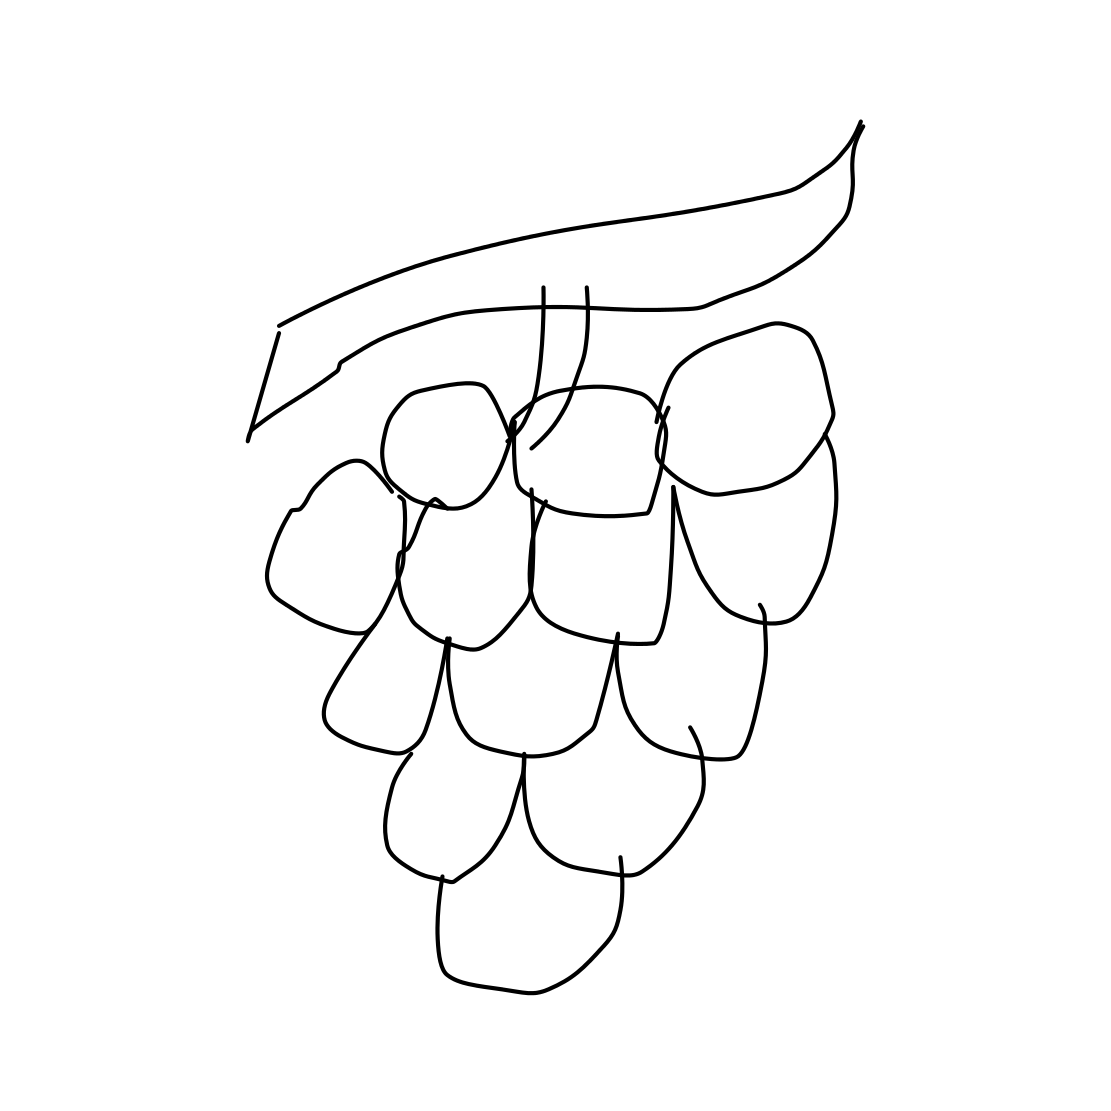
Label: grapes